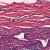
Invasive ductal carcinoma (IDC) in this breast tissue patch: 1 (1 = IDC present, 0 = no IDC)